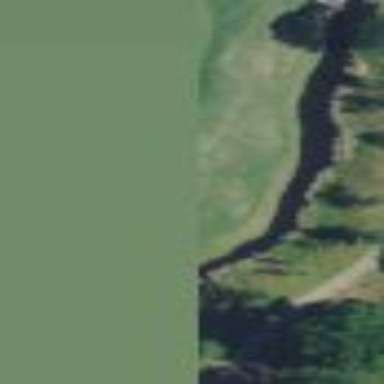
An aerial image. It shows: Water hazard on golf course. The hazard is natural water feature.